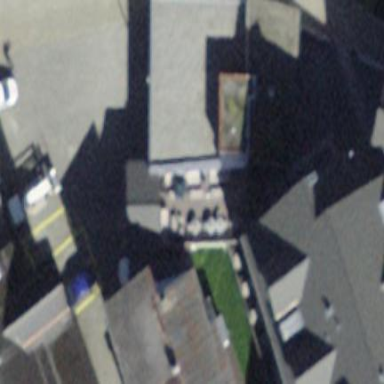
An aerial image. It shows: Group of garages.